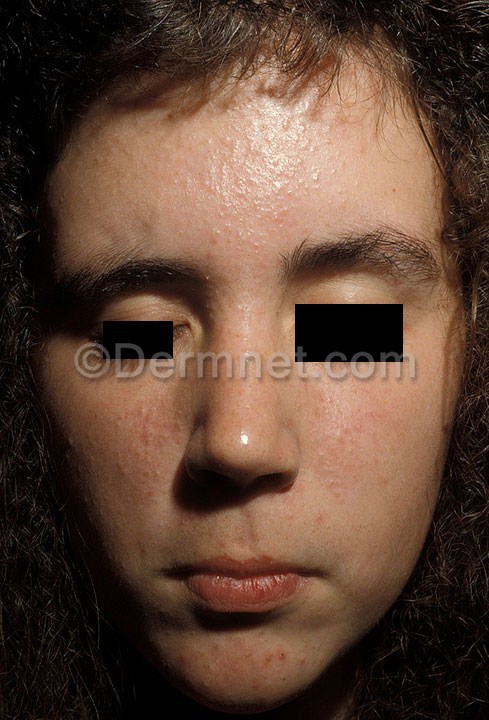
Disease: Acne and Rosacea Photos